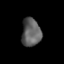
Tissue: lung
Cell type: Epithelial cells
Senescence score: 0.1643
Nuclear area (px): 527
Mean DAPI intensity: 95.342